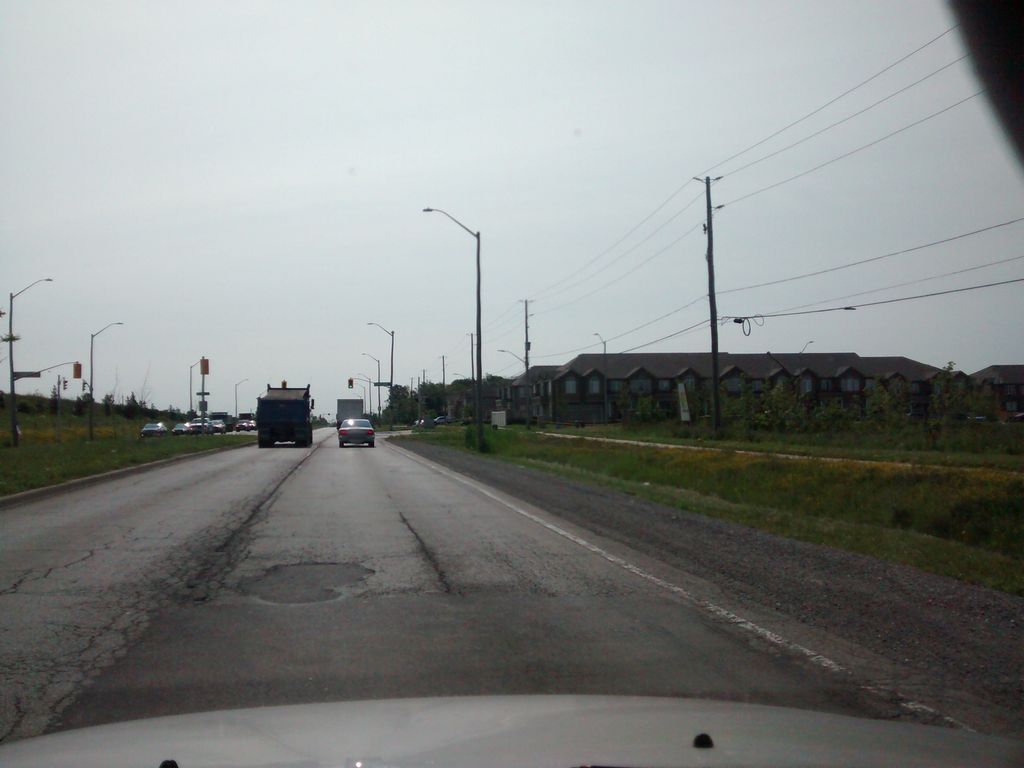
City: hamilton